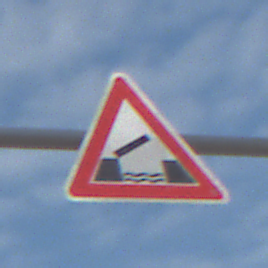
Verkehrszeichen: BeweglicheBruecke
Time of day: Midday
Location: Outdoor (Suburban)
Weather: PartlyCloudy
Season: NotSpecified
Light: Natural